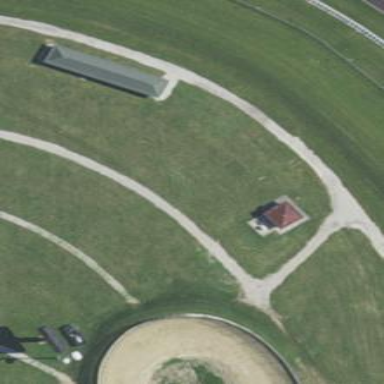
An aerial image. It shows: Grassy spectator mound.